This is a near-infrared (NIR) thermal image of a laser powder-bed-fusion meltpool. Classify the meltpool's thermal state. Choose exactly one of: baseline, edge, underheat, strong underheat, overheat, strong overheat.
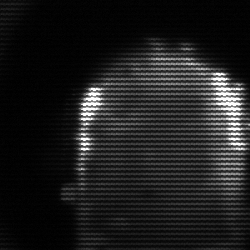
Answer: baseline